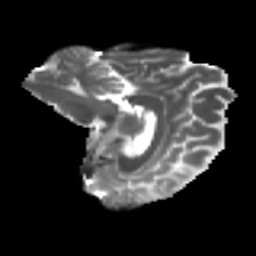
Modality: T2w
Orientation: sagittal
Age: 34
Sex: female
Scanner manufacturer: ge
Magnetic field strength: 3 T
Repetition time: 7.8 s
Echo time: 0.0606 s